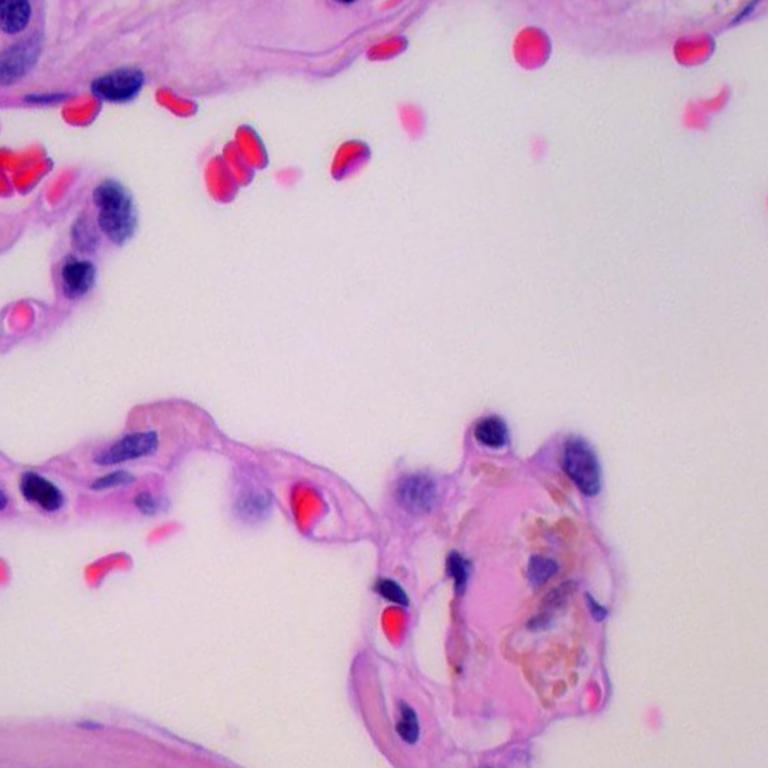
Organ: lung
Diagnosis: benign